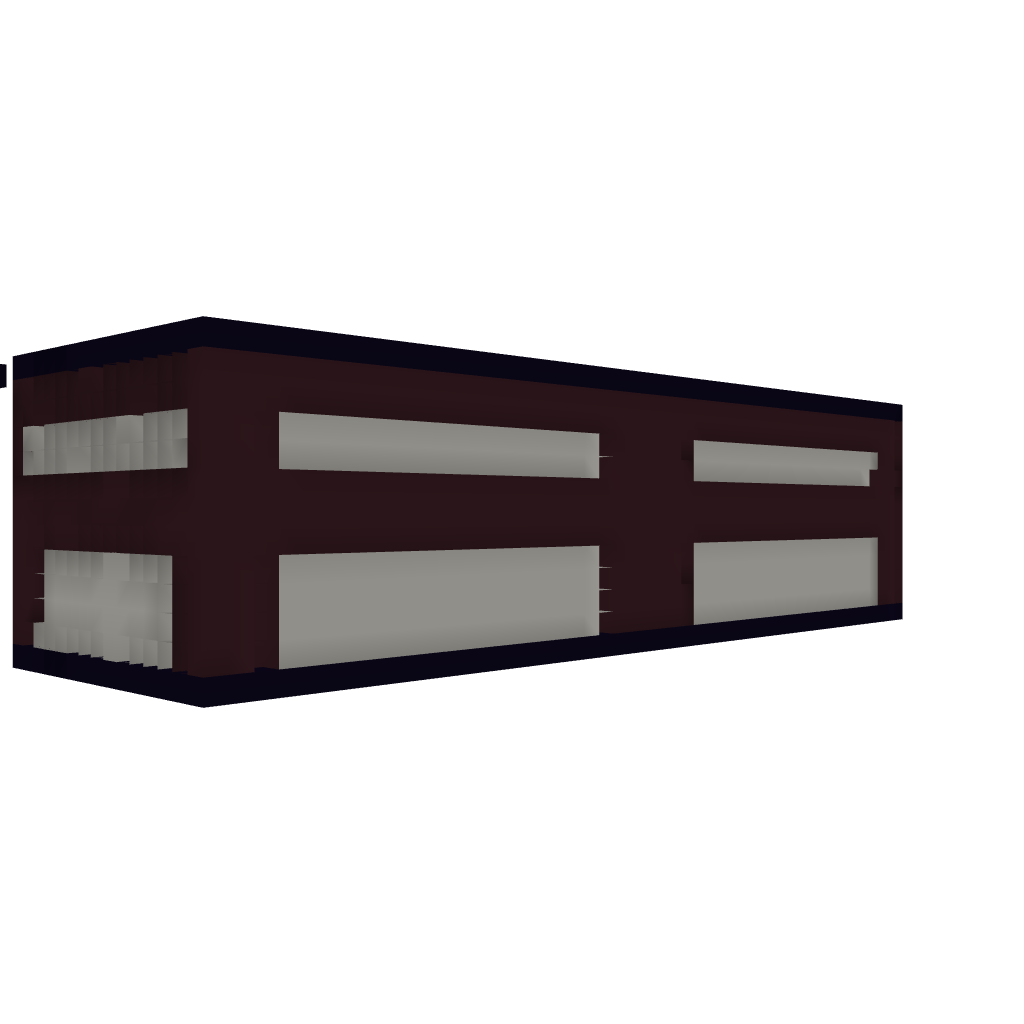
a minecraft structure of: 2 Story stackable mansion